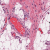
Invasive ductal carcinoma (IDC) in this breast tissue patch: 0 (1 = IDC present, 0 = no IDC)